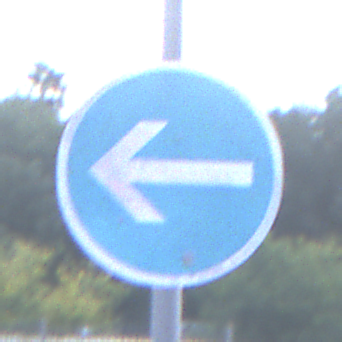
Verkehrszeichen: VorgeschriebeneFahrtrichtungHierLinks
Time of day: SunriseSunset
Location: Outdoor (Suburban)
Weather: PartlyCloudy
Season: NotSpecified
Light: Natural